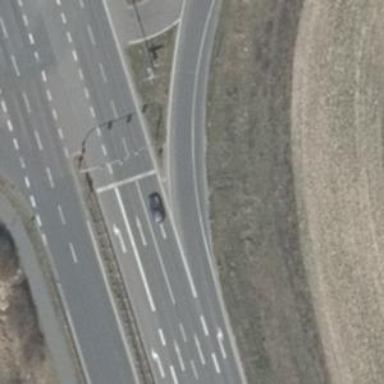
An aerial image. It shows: Road with traffic signals controlling the flow of traffic.